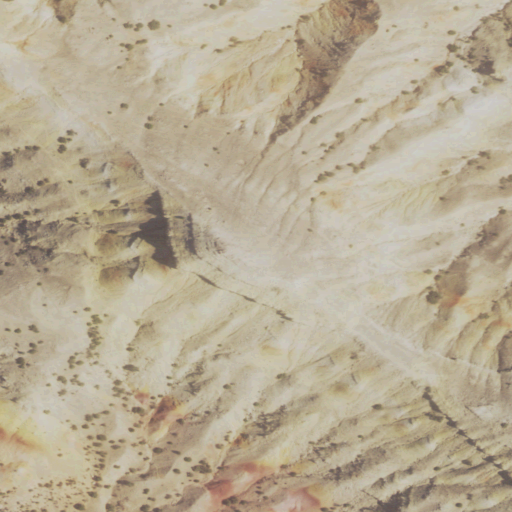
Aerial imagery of mountains in Wyoming named Sheep Mountain containing shrub, grassland, and barren land